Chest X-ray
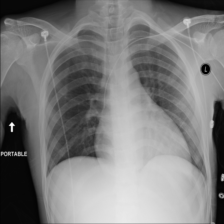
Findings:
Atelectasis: negative
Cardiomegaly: negative
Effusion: negative
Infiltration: negative
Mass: negative
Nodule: negative
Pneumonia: negative
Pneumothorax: negative
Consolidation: negative
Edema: negative
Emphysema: negative
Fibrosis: negative
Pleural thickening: negative
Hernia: negative